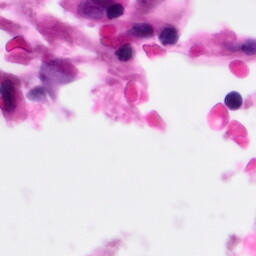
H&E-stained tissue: Pancreatic